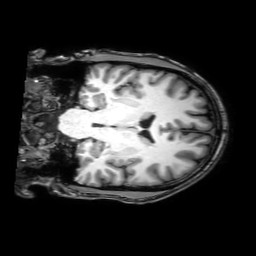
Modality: T1w
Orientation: coronal
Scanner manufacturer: philips
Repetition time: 0.008214 s
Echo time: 0.003771 s